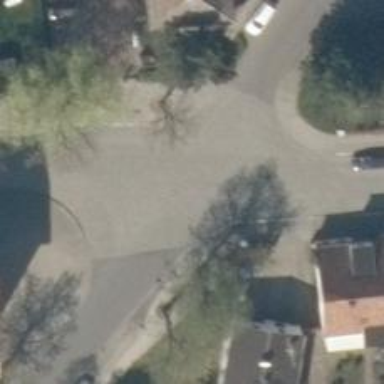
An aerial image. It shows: Residential road with asphalt surface. Both sides have sidewalks.